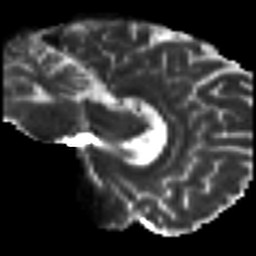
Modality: T2w
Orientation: sagittal
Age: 22
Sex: female
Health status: ill
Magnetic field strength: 3 T
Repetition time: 8.4 s
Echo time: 0.0926 s